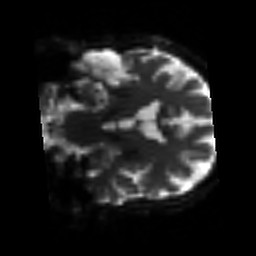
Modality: sbref
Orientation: coronal
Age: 63
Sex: male
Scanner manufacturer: siemens
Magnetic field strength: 3 T
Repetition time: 3.2 s
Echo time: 0.081 s